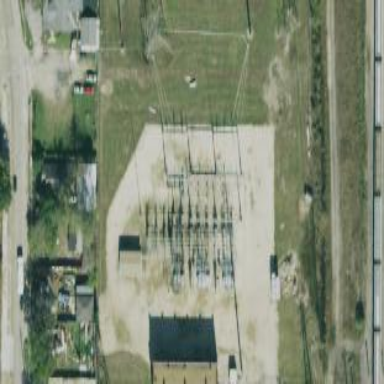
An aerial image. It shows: Outdoor distribution-level power substation enclosed by fence.